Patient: sex F, age 77
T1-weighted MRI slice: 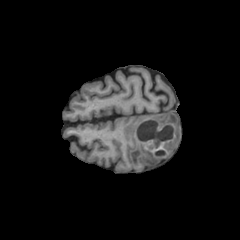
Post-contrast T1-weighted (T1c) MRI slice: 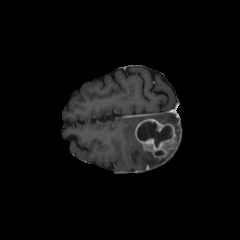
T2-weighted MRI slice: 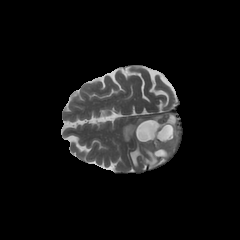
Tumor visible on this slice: yes
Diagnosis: Glioblastoma, IDH-wildtype
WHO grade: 4